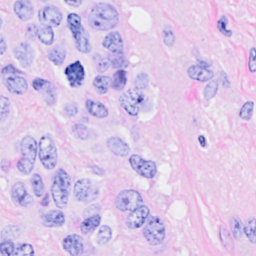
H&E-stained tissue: Breast